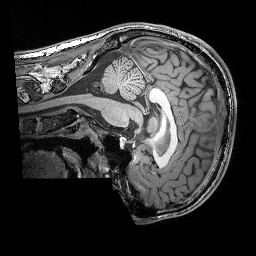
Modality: T1w
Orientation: sagittal
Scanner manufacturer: siemens
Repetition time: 2.25 s
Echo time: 0.00418 s